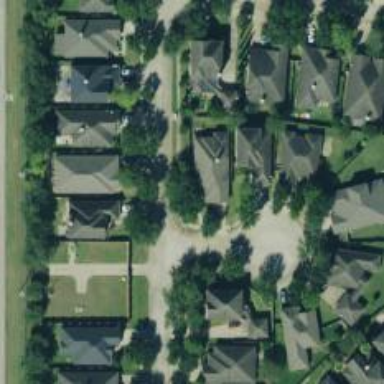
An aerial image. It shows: Residential road.